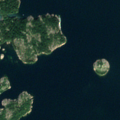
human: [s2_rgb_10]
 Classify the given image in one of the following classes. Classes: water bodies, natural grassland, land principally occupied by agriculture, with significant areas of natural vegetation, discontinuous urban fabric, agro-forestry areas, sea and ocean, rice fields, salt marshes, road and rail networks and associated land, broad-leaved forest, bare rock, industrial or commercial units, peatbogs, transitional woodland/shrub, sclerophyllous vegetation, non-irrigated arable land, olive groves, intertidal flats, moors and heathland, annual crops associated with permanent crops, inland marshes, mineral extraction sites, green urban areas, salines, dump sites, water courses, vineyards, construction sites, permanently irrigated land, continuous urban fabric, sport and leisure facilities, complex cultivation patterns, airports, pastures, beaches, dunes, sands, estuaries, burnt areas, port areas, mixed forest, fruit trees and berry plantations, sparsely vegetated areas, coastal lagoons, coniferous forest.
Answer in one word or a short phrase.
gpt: coniferous forest, sea and ocean